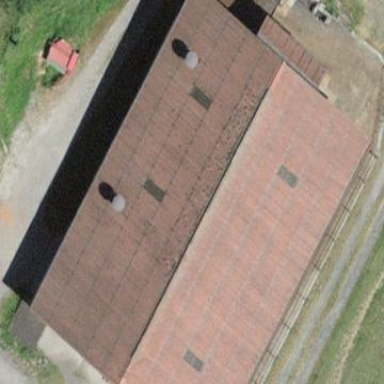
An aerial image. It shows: Rural barn.